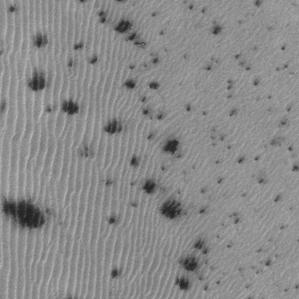
Label: frost